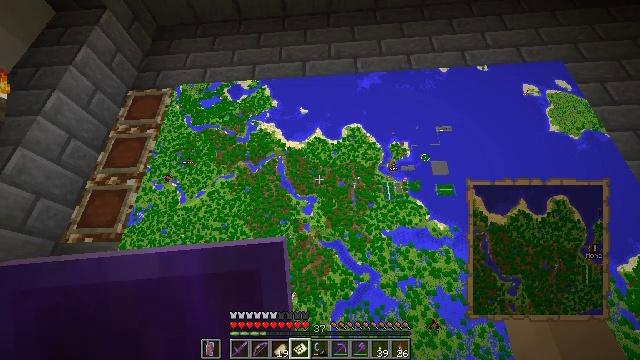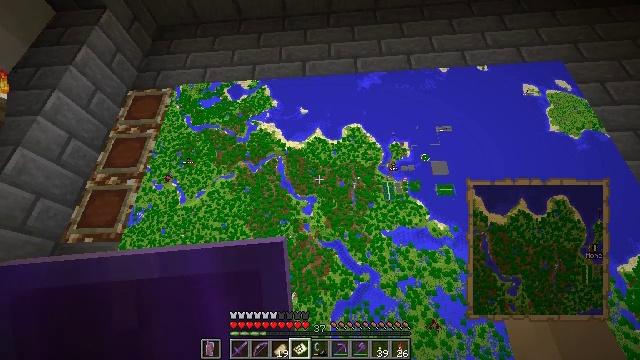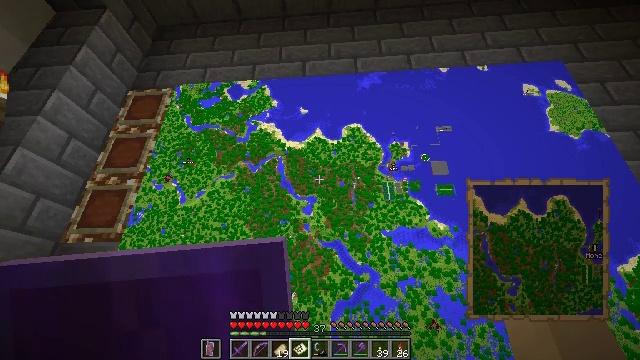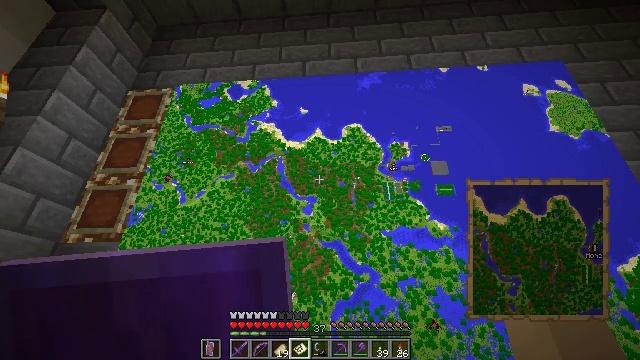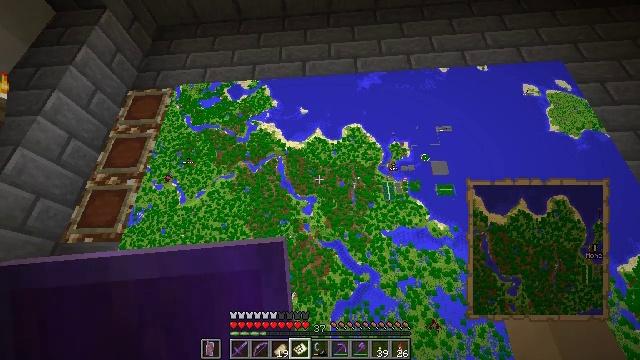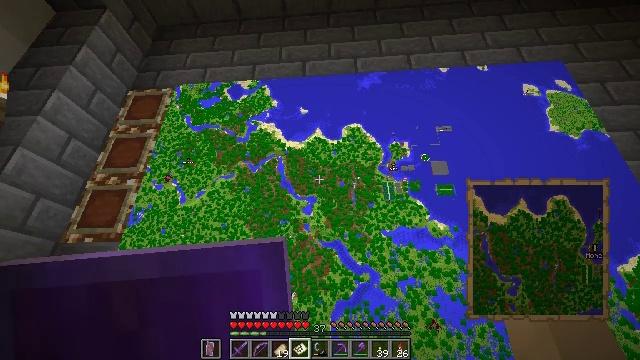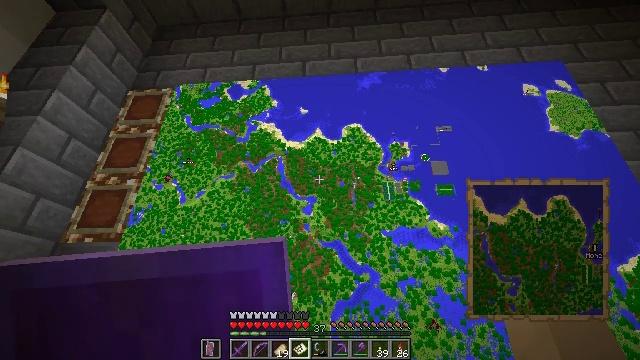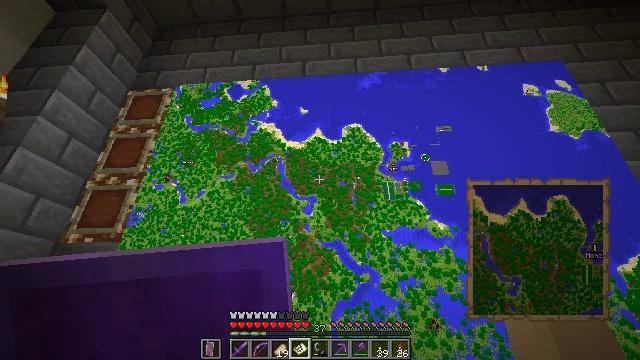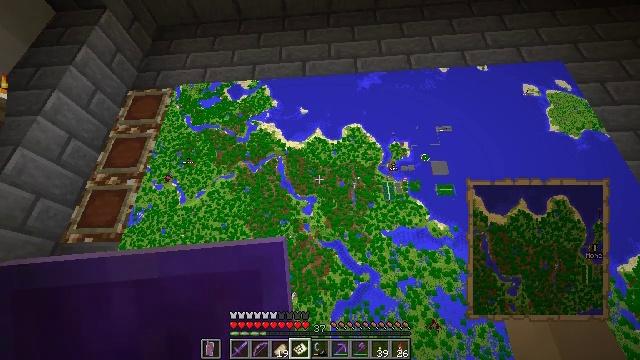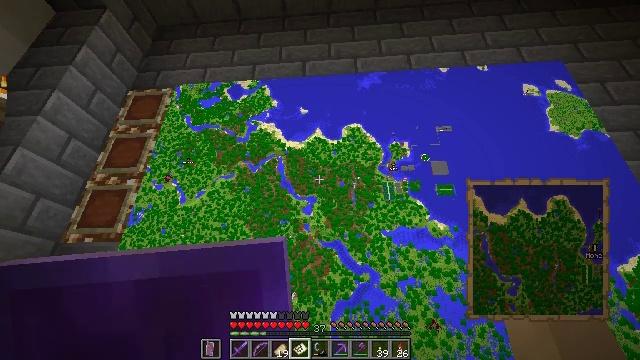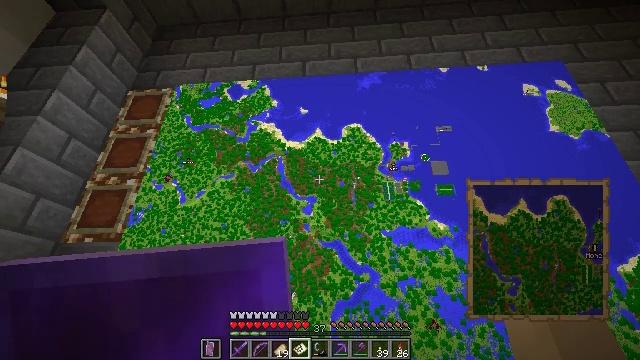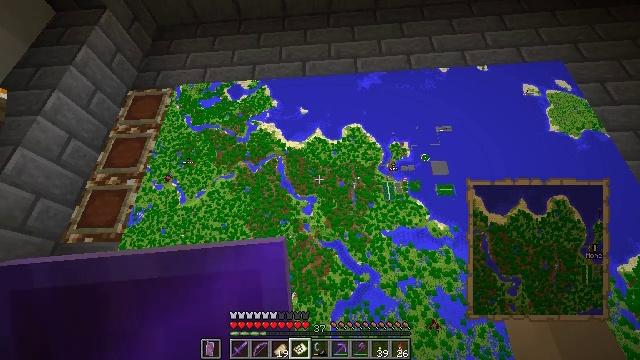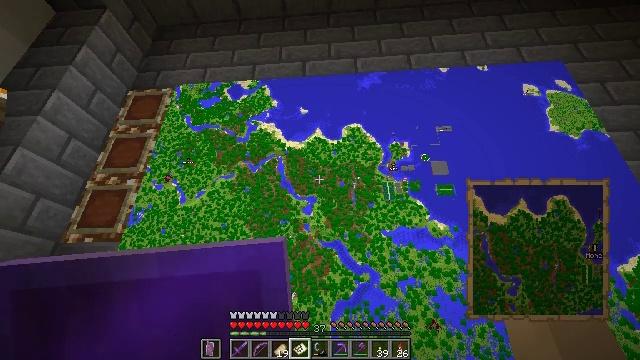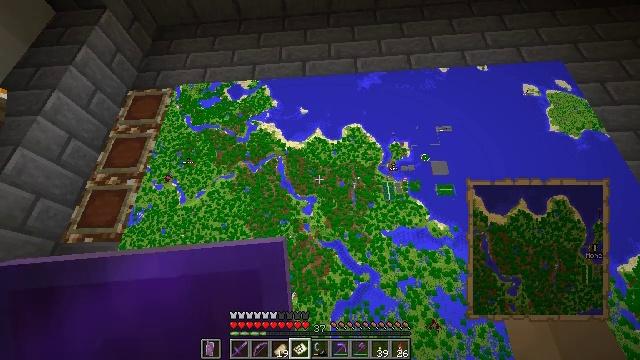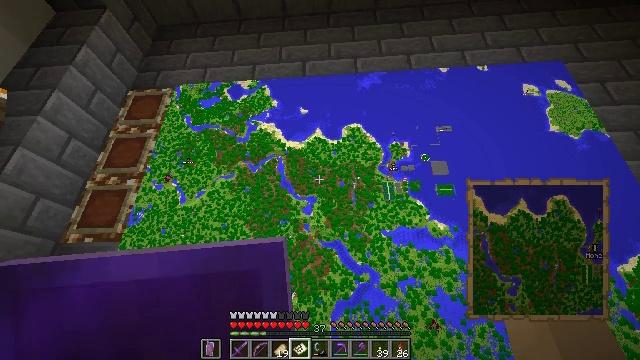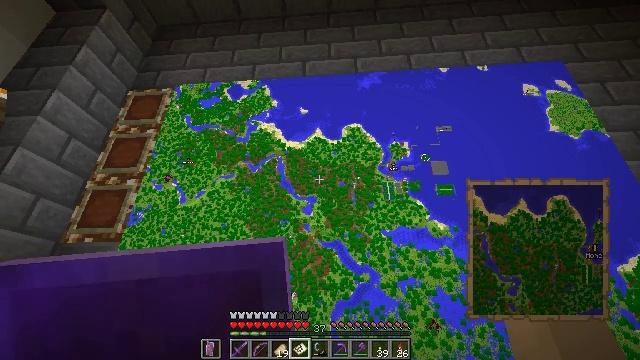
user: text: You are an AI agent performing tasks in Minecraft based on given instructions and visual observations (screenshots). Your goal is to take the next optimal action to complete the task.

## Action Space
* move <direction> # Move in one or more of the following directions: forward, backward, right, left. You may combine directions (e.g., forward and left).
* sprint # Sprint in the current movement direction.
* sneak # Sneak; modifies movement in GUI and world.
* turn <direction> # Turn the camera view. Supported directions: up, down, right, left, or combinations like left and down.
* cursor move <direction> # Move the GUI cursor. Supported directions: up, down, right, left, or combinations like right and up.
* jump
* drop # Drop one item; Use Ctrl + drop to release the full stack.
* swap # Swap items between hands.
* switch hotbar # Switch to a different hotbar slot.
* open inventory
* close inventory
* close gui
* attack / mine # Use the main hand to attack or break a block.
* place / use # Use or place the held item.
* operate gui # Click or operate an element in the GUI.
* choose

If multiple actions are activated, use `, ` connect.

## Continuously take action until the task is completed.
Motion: motion action
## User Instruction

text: Use paper to craft a filled map.
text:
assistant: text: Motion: no_op
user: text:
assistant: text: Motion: no_op
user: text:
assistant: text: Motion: no_op
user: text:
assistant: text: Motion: no_op
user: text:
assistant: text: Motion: no_op
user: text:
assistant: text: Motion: no_op
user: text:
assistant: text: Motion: no_op
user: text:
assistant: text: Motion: no_op
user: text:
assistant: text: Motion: no_op
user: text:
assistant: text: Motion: no_op
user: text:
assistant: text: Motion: no_op
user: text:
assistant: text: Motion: no_op
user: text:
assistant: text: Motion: no_op
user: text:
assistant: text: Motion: no_op
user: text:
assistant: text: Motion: no_op
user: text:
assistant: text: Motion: no_op
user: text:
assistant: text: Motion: no_op
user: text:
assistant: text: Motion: no_op
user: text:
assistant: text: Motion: no_op
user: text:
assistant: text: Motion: no_op
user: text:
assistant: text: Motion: no_op
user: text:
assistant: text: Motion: no_op
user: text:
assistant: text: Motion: no_op
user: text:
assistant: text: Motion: no_op
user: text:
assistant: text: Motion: no_op
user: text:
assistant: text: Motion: no_op
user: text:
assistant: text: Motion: no_op
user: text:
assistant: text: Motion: no_op
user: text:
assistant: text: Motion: no_op
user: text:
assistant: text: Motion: no_op